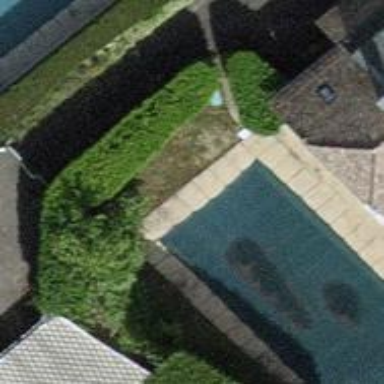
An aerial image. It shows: Swimming pool located in leisure land.